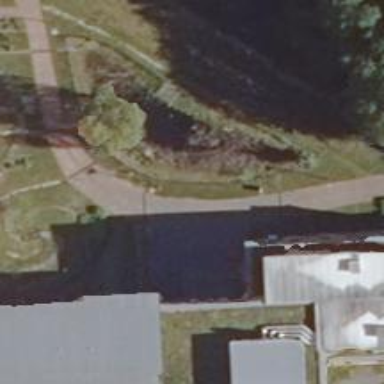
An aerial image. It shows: Footway.